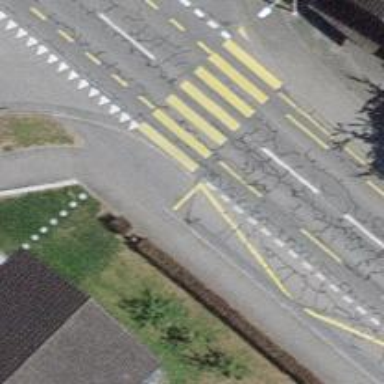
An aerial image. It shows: Kerb barrier.